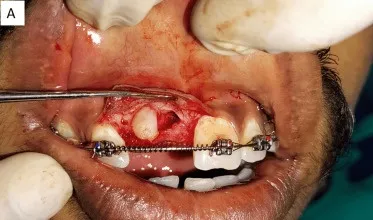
Buccal flap raised to expose supernumerary teeth.
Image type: pathology (h&e)